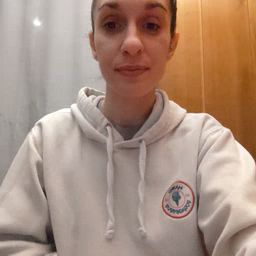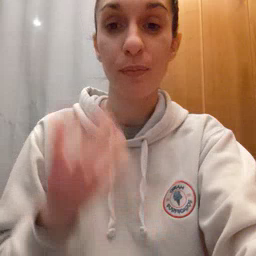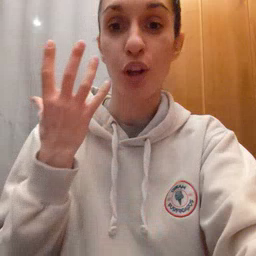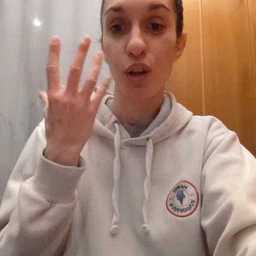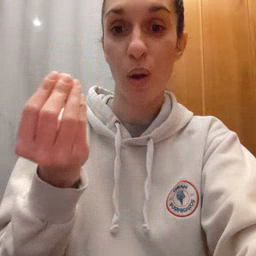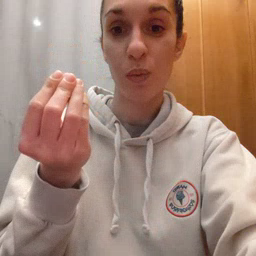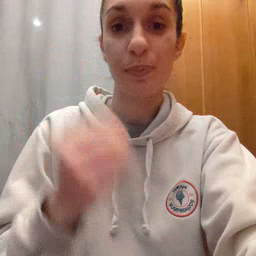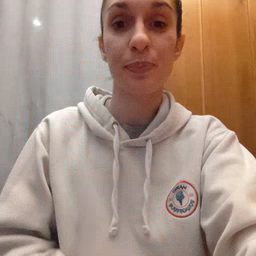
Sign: go